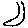
Label: moon